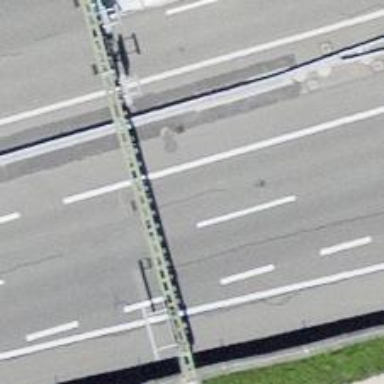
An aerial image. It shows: Motorway junction.